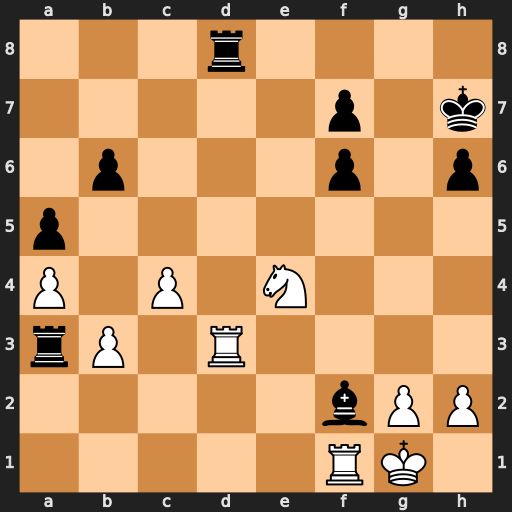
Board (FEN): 3r4/5p1k/1p3p1p/p7/P1P1N3/rP1R4/5bPP/5RK1
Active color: w
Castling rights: -
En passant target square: -
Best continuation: Nxf2 Rxd3 Nxd3